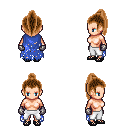
a pixel art fantasy rpg character, female body template, human, light skin, blue tattered cape, white pants, brown long topknot hairstyle, metal gloves, ghillies, four views (front, back, left, right), 2x2 character sprite sheet, small pixel art, hard edges, no anti-aliasing